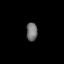
Tissue: prostate
Cell type: T cells
Senescence score: 0.7145
Nuclear area (px): 199
Mean DAPI intensity: 115.884